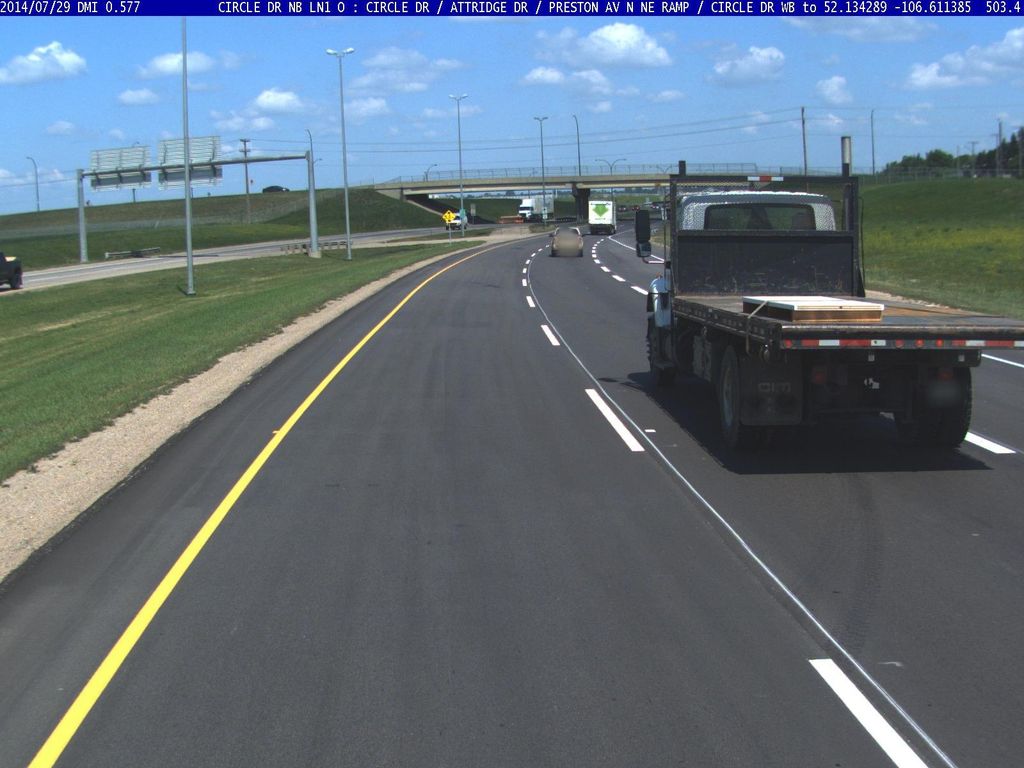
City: saskatoon